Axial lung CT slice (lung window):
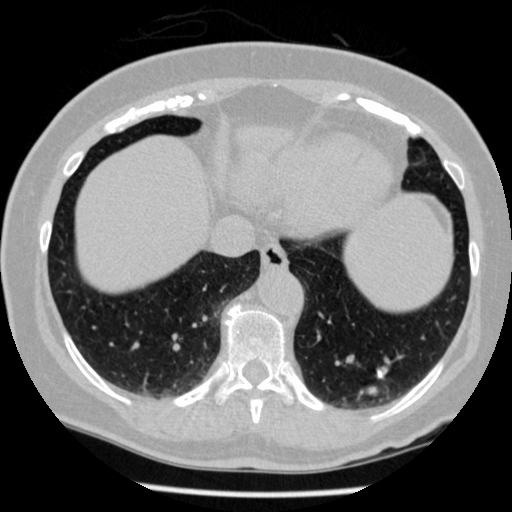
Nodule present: yes
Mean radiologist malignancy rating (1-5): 2.75